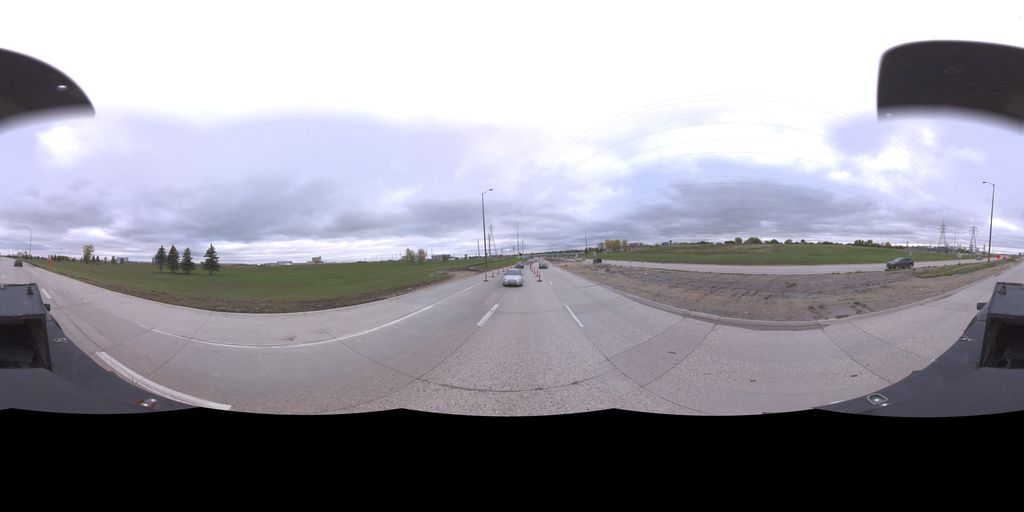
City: winnipeg